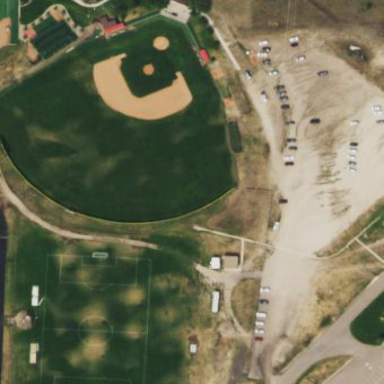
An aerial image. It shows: Baseball pitch for leisure land activities.